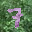
Label: 7